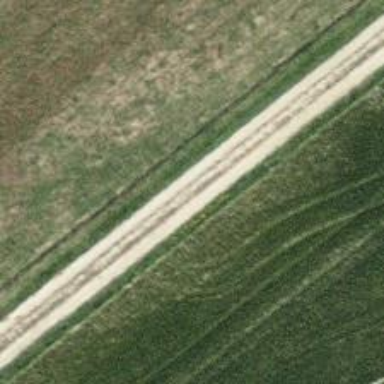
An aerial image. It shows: Gravel track with grade3 tracktype.